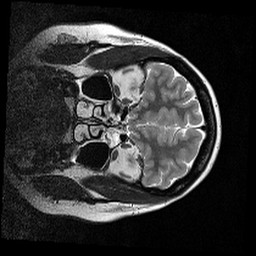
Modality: T2w
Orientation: coronal
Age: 40
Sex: female
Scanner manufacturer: siemens
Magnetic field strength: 3 T
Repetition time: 7 s
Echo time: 0.085 s